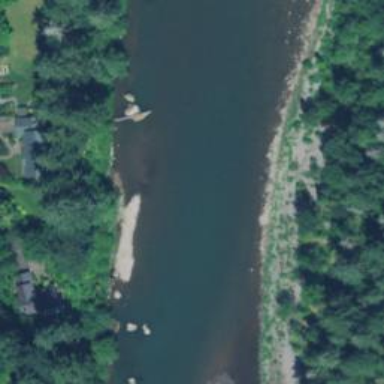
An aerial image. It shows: Beautiful river scene.